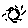
Label: sun